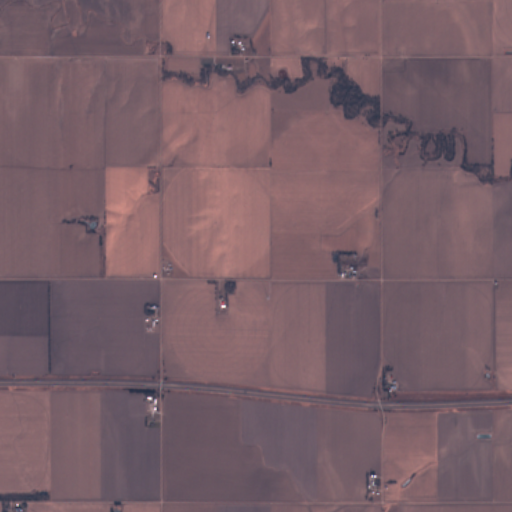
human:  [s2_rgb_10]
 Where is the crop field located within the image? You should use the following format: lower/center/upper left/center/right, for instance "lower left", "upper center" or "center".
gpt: The crop field is located in the left of the image.
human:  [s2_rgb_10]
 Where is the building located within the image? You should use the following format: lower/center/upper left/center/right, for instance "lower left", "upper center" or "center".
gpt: The building is located in the lower right of the image.
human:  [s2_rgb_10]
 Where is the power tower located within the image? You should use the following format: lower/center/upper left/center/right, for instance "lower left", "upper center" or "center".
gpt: There is no power tower in the image.